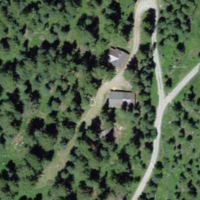
EUNIS habitat code: 43
Species observed at this site:
Bistorta vivipara